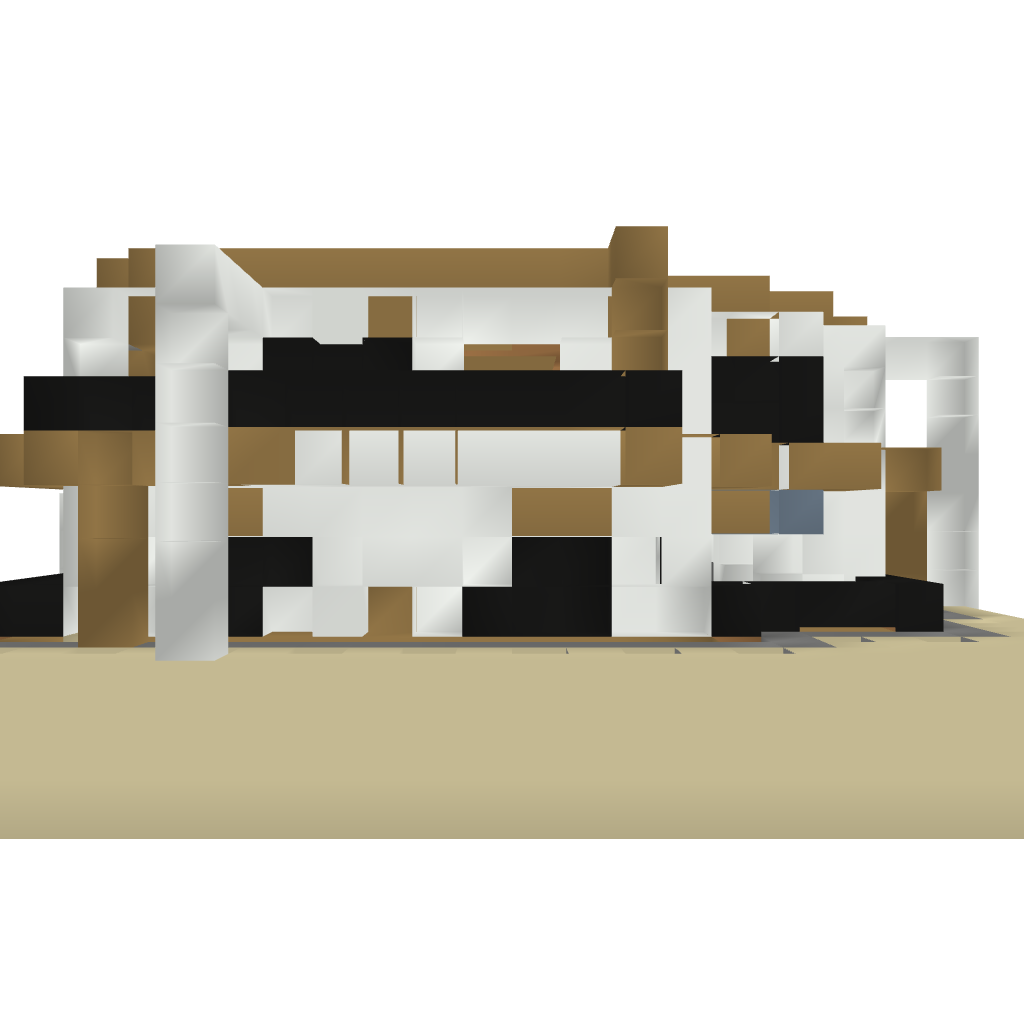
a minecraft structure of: Modern House [1.4]